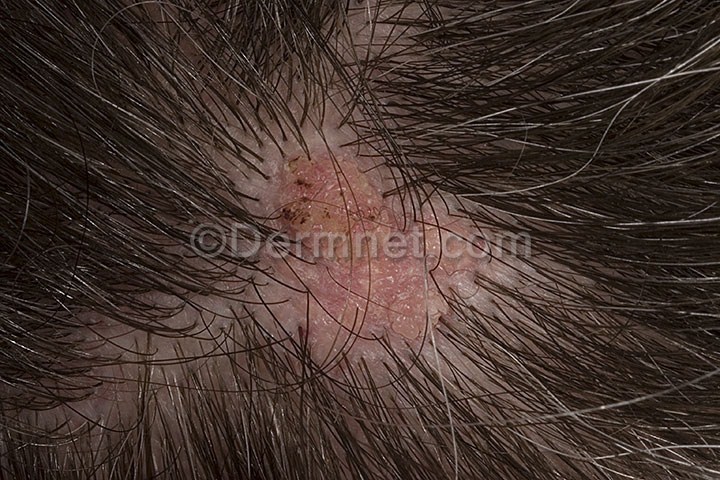
Disease: Seborrheic Keratoses and other Benign Tumors